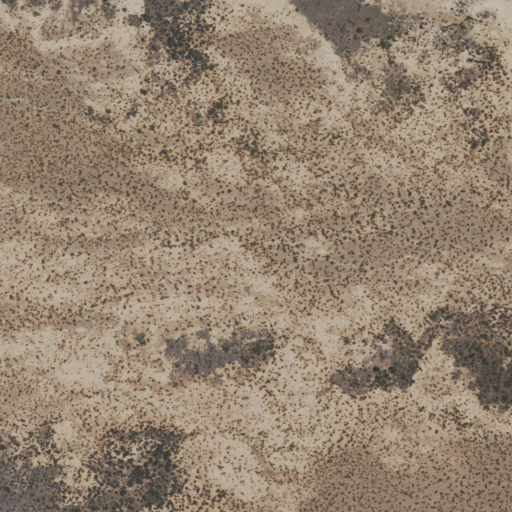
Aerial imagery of plain(s) in New Mexico named Ragged Tank Flat containing shrub and grassland